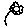
Label: flower